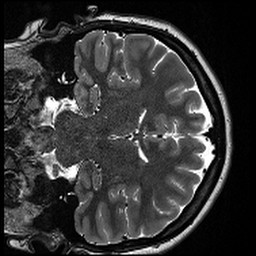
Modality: T2w
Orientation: coronal
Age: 18
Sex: female
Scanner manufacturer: siemens
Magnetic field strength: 3 T
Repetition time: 13.15 s
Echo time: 0.082 s